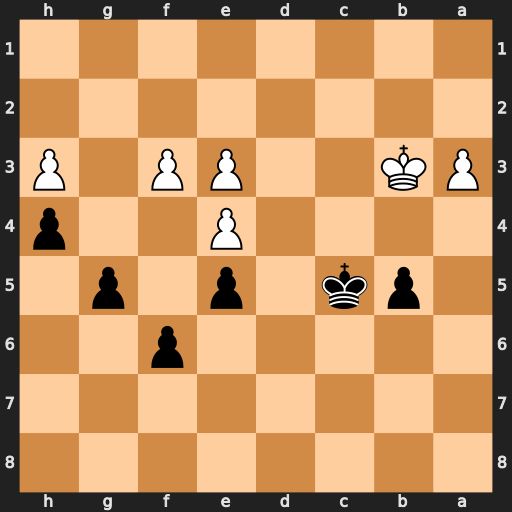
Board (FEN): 8/8/5p2/1pk1p1p1/4P2p/PK2PP1P/8/8
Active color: b
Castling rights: -
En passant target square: -
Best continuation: f5 exf5 e4